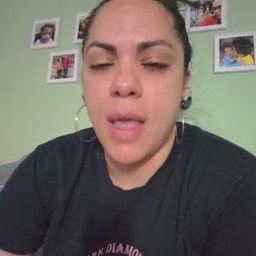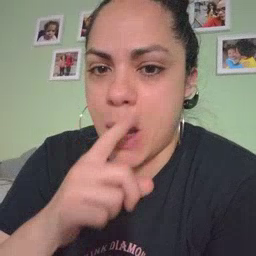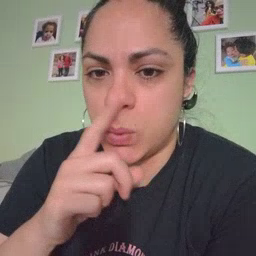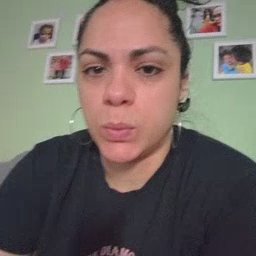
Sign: mouse